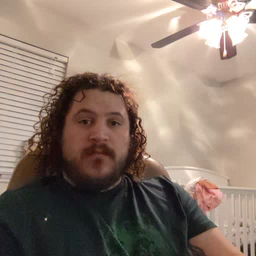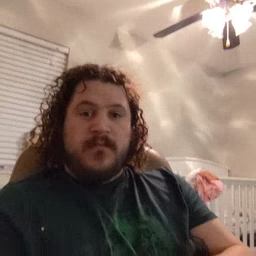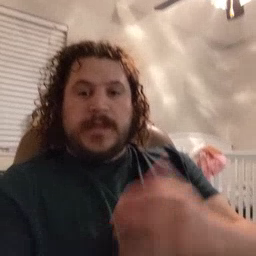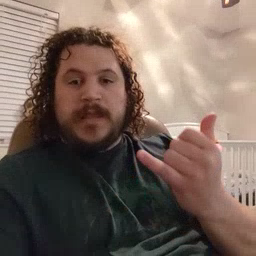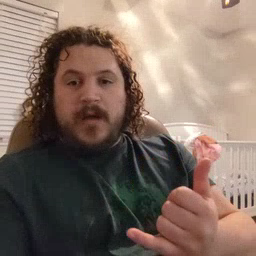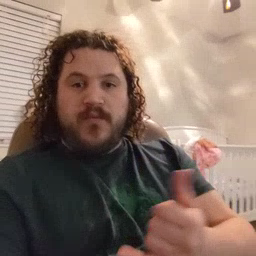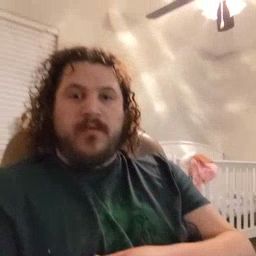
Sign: now